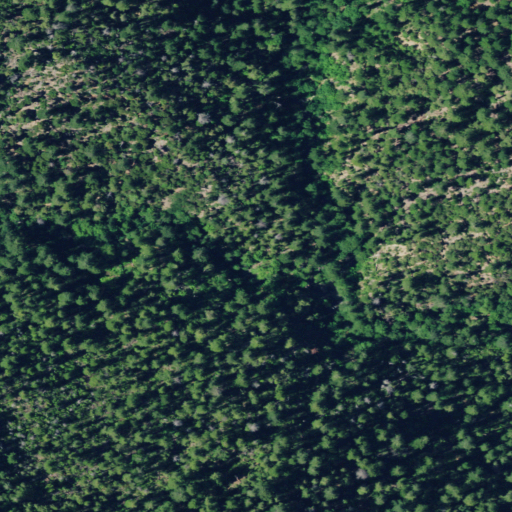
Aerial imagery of valley in California named Bear Gulch containing evergreen forest and shrub